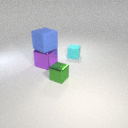
large blue rubber cube above large purple metal cube